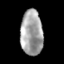
Tissue: skin
Cell type: Epithelial cells
Senescence score: 0.2591
Nuclear area (px): 980
Mean DAPI intensity: 163.753